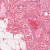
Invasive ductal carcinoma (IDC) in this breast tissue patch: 0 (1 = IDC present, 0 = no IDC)